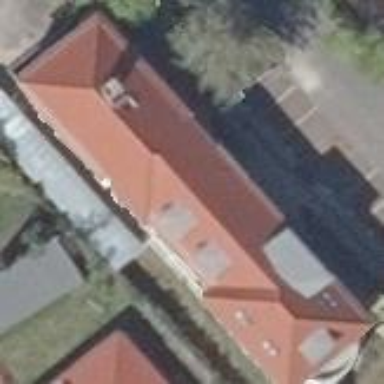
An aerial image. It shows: Office building with hipped roof shape.